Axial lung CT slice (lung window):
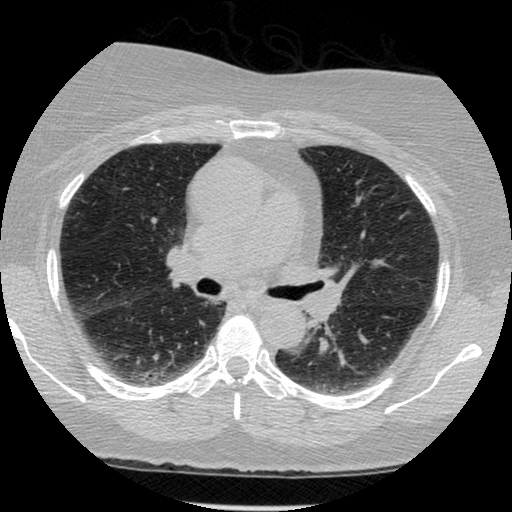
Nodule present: no